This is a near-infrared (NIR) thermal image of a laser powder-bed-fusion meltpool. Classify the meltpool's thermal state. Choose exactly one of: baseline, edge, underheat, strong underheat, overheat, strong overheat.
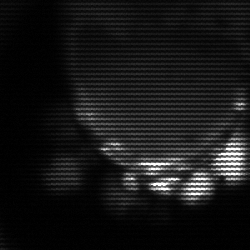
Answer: edge